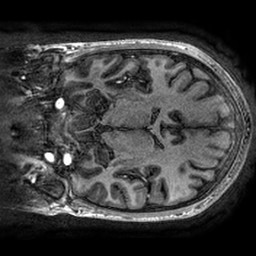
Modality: T1w
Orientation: coronal
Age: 22
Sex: female
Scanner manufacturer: ge
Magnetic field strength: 3 T
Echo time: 0.002736 s